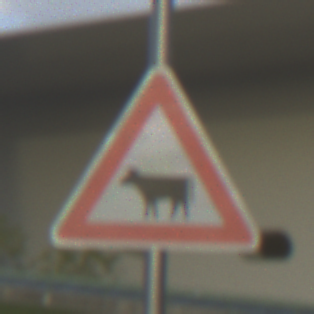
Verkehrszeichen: ViehtriebRechts
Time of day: MorningAfternoon
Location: Outdoor (Suburban)
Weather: PartlyCloudy
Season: NotSpecified
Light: Natural